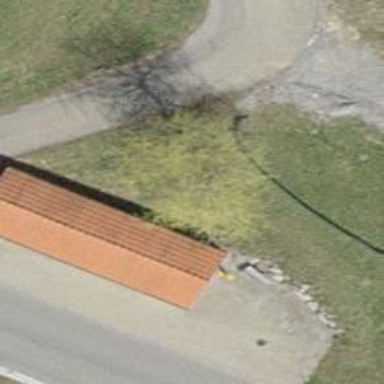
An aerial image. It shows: Urban area featuring tree as natural element.